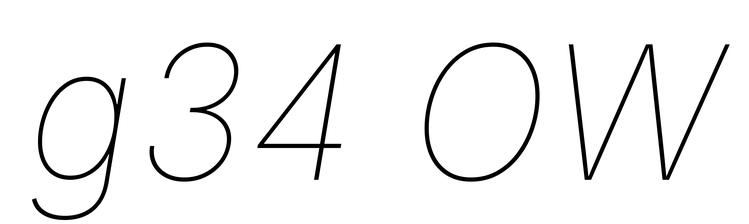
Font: Inter-Italic_Thin_Italic